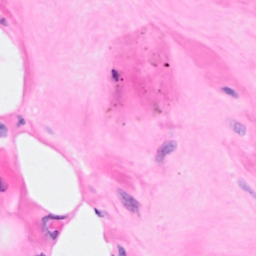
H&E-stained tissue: Breast